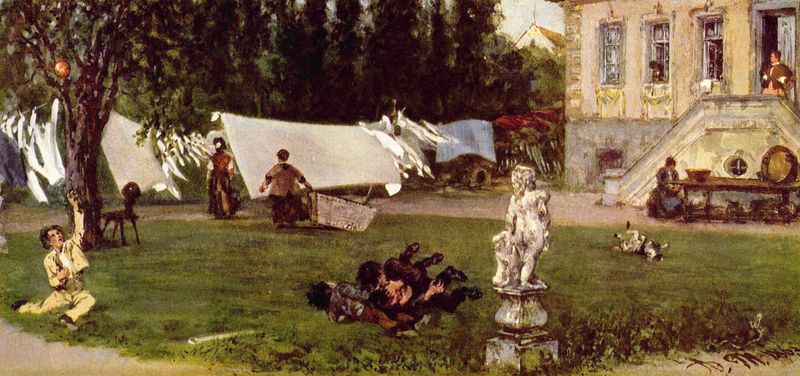
Titel: Trockenplatz
Künstler: Adolph Menzel
Standort: Berlin
Institution: Kupferstichkabinett
Schlagwörter: baum, blau, dunkel, gemälde, himmel, laub, mann, schatten, weiß, bäume, frauen, gelb, grün, impressionismus, menschen, ocker, sitzen, wäsche, braun, bunt, fenster, frau, grau, hell, hintergrund, kleid, kleider, laterne, licht, marmor, männer, orange, rücken, schwarz, stuhl, tisch, tür, zeichnung, anlage, dach, gebäude, gras, haus, hund, park, rasen, rot, schloss, tier, tuch, weg, wiese, ball, beige, malerei, rock, alt, anzug, jung, wirtschaft, kleidung, mensch, schale, schüssel, sockel, stehen, stein, schauen, signatur, öl, baumstamm, häuser, stamm, wind, pastos, sonne, figur, pose, reich, sitzend, tücher, adel, familie, kind, mutter, kontrast, rokoko, wald, kinder, engel, garten, putte, putto, skulptur, statue, hellblau, apfel, schürze, farbig, magd, rückenansicht, sommer, liegen, fassade, wäscheleine, schuhe, leine, arbeiten, hemden, sonnenlicht, dorf, bullauge, hof, idylle, rast, treppe, wehen, spielen, freizeit, monet, korb, laken, plastik, junge, grass, balgen, spiel, eingang, innenhof, knabe, bayern, geld, idyll, künstler, kugel, posieren, liebermann, rustika, villa, köchin, putz, leibl, chwarz, betttuch, bettlaken, anwesen, butler, landhaus, unterhose, reise, wanderer, rollen, rinde, bürgerlich, laubbäume, hamd, grad, holzbank, gaukler, dienstmagd, amor, obstbaum, gerangel, brauns, ringen, kinderspiel, treppenpodest, eckrustika, gartenanlage, schlosspark, wäschekorb, gemäde, waschtag, akrobat, ineinander, hundehütte, leintücher, jonglieren, raufen, werfen, kanbe, hif, große, wäschleine, prak, deklamieren, sommeranzug, wälzen, henden, lihct, balgerei, erneuerungsbedürftig, garten wiese, grasinsel, große wäsche, häuserd, orf, puttre, wrefen, festner, wäscha